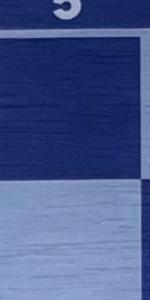
Label: Empty